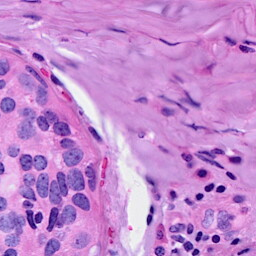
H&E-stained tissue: Breast